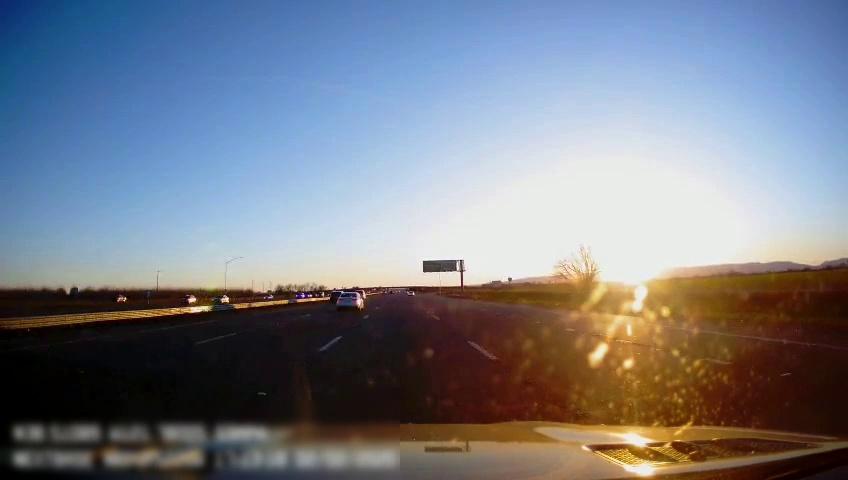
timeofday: Day
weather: Sunny
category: Drivable Space
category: Vehicles | SUV
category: Vehicles | SUV
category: Vehicles | Car
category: Vehicles | Car
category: Vehicles | Truck
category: Vehicles | SUV
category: Vehicles | SUV
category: Vehicles | Car
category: Lanes | Alternate Lane
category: Lanes | Alternate Lane
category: Lanes | Current Lane
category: Lanes | Current Lane
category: Lanes | Alternate Lane
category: Lanes | Alternate Lane
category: Traffic | Signs